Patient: sex M, age 57
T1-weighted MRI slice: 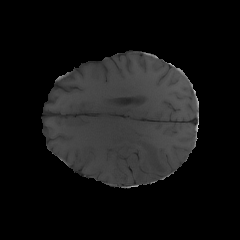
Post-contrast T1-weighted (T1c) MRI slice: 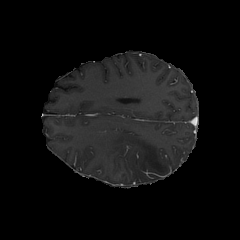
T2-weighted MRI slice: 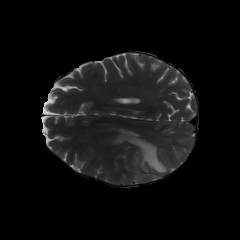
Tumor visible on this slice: yes
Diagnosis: Glioblastoma, IDH-wildtype
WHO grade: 4